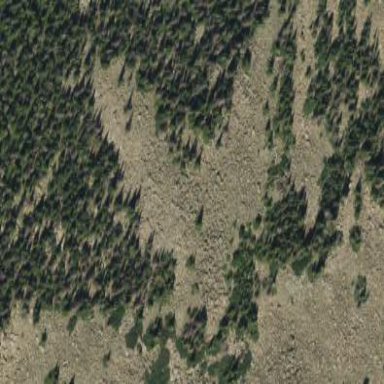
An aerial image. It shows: Evergreen woodland with needle-leaved trees.